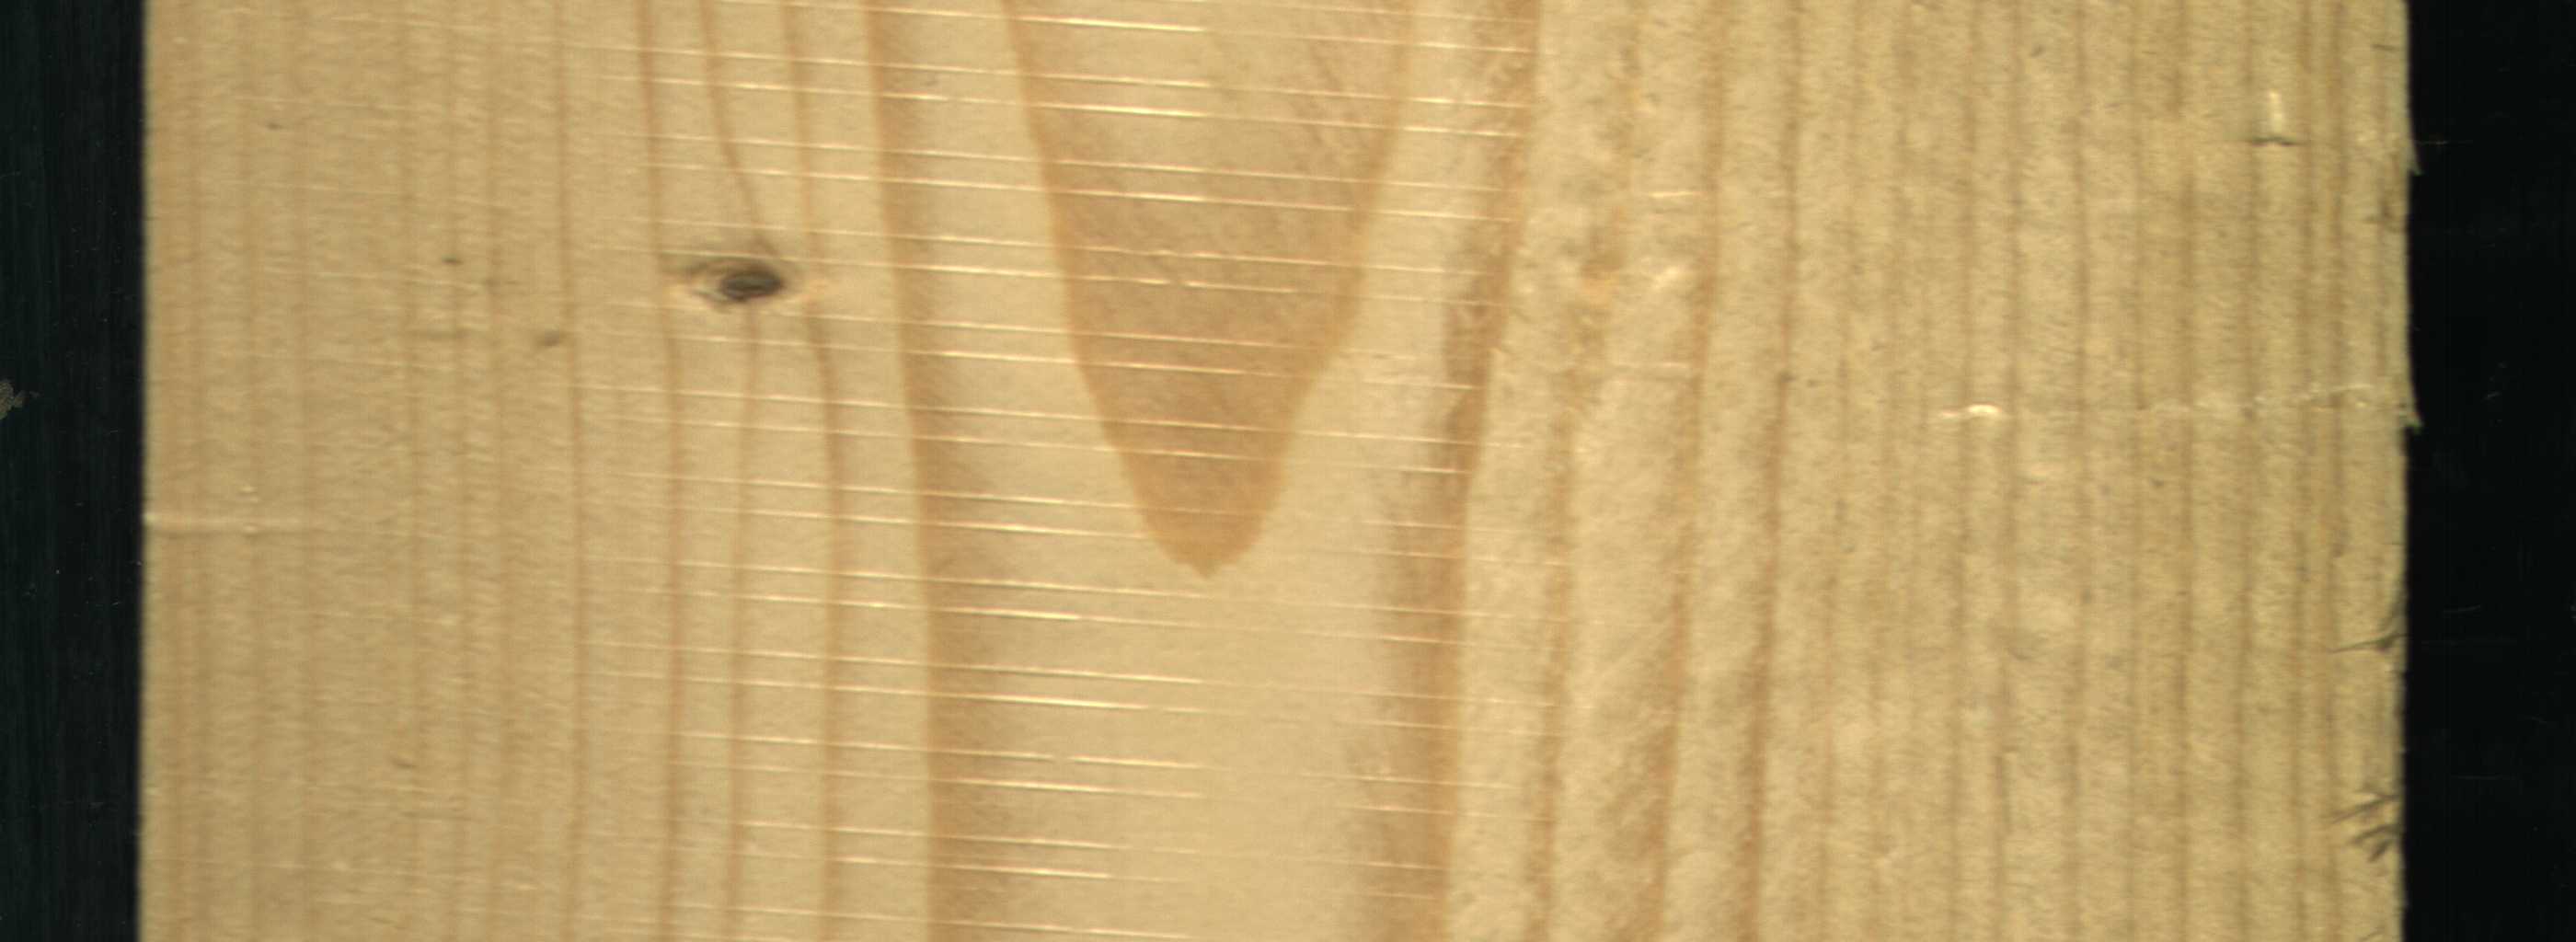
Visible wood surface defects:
Live_Knot